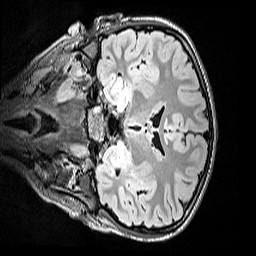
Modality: FLAIR
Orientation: coronal
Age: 11
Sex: male
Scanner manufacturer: siemens
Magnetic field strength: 3 T
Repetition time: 5 s
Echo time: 0.388 s